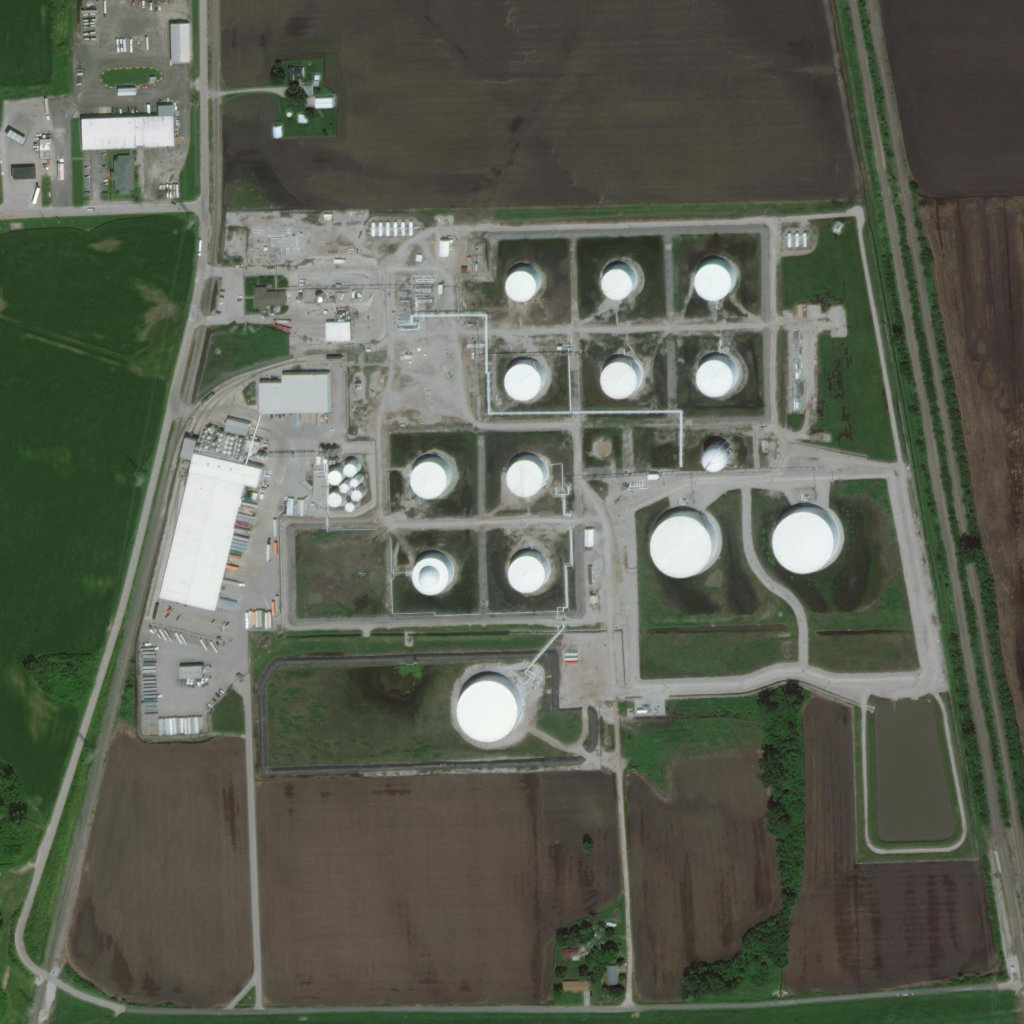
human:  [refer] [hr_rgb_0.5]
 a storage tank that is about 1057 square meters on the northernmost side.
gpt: <box>[[67, 25, 71, 29, 0]]</box>